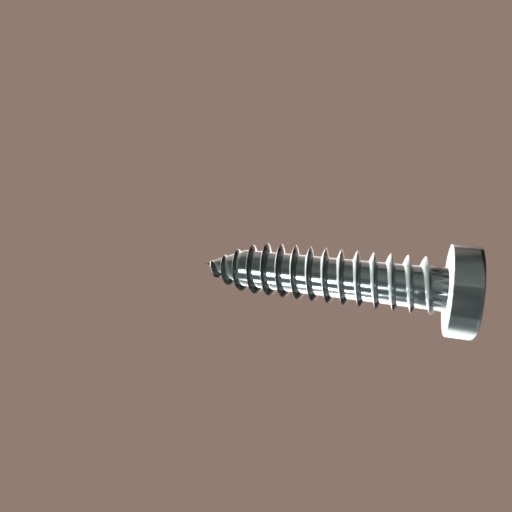
Label: screw